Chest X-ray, PA view. Patient: 63 years old, sex M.
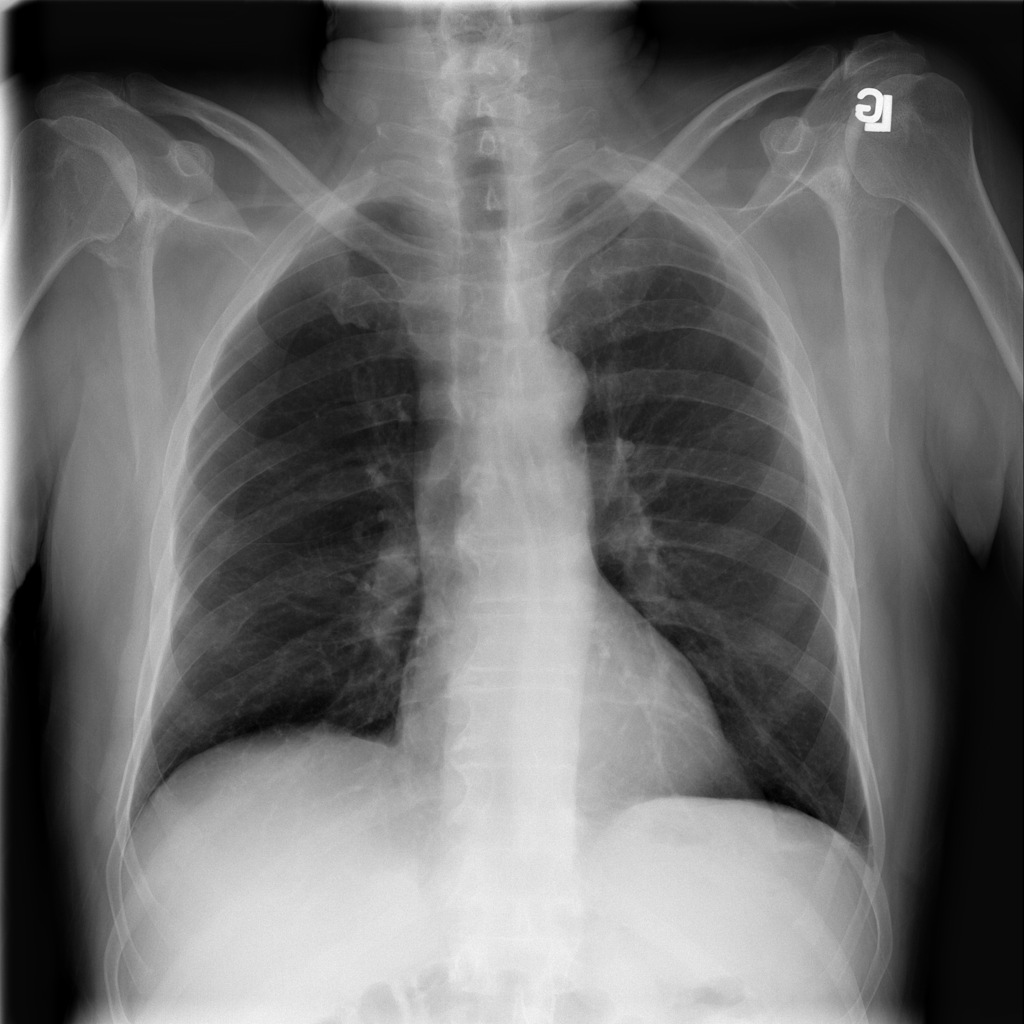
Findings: No Finding